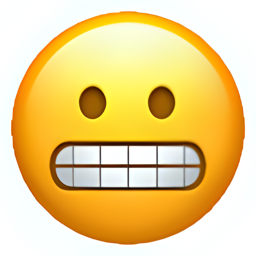
Name: grimacing face
Emoji: 😬
Group: Smileys & Emotion
Sub-group: face-neutral-skeptical